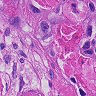
Metastatic tissue present: yes